高一 · 计数
某市 2016 年 4 月 1 日-4 月 30 日对空气污染指数的监测数据如下（主要污染物为可吸入颗粒物）：

$61,76,70,56,81,91,92,91,75,81,88,67,101,103,95,91,77$,

$86,81,83,82,82,64,79,86,85,75,71,49,45$.

（1）完成频率分布表;

（2）作出频率分布直方图;

（3）根据国家标准, 污染指数在 $0 \sim 50$ 之间时, 空气质量为优; 在 $51^{\sim} 100$ 之间时, 为良;在 $101^{\sim} 150$ 之间时, 为轻微污染; 在 $151^{\sim} 200$ 之间时, 为轻度污染. 从 30 天中任意选取一天，则该天空气质量为优或良的概率是多少?

（4）请对该市的空气质量给出一个简短评价。
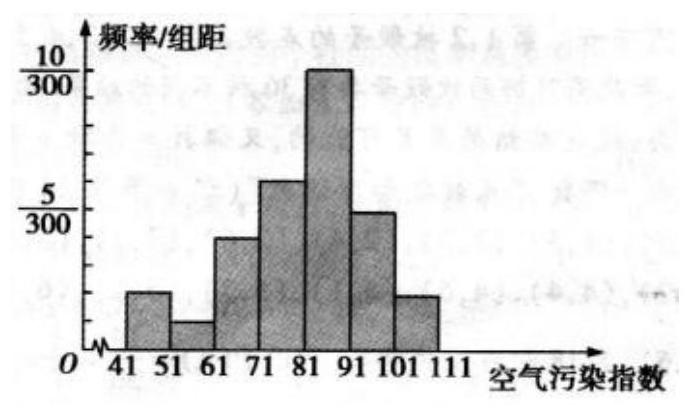
答案: （1）频率分布表:

| 分组 | 频数 | 频事 |
| :---: | :---: | :---: |
| $[41,51)$ | 2 | $\frac{2}{30}$ |
| $[51,61)$ | 1 | $\frac{1}{30}$ |
| $[61,71)$ | 4 | $\frac{4}{30}$ |
| $[71,81)$ | 6 | $\frac{6}{30}$ |
| $[81,91)$ | 10 | $\frac{10}{30}$ |
| $[91,101)$ | 5 | $\frac{5}{30}$ |
| $[101,111)$ | 2 | $\frac{2}{30}$ |

（2）频率分布直方图:

（3）基本事件是 30 , 污染指数在 $0^{\sim} 100$ 之间的有 28 天, 故所求概率为 $\frac{28}{30}=\frac{14}{15}$

（4）答对下述两条中的一条即可:

(1)由（3）知, 处于优或良的天教共有 28 天, 占当月天教的 $\frac{14}{15}$, 说明该市空气质量基本良好。

(2)轻微污染有 2 天, 占当月天教的 $\frac{1}{15}$, 污染指数在 80 以上的接近轻微污染的天数有 15 天，加上处于轻微污染的天数，共有 17 天，占当月天数的 $\frac{17}{30}$ ，超过 $50 \%$, 说明该市空气质量有待进一步改善。